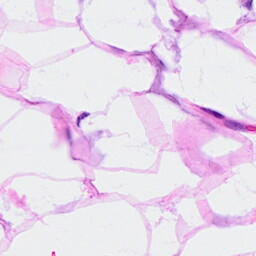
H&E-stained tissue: Breast